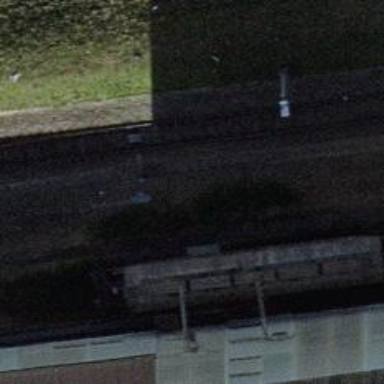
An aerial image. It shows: Railway switch.